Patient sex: M
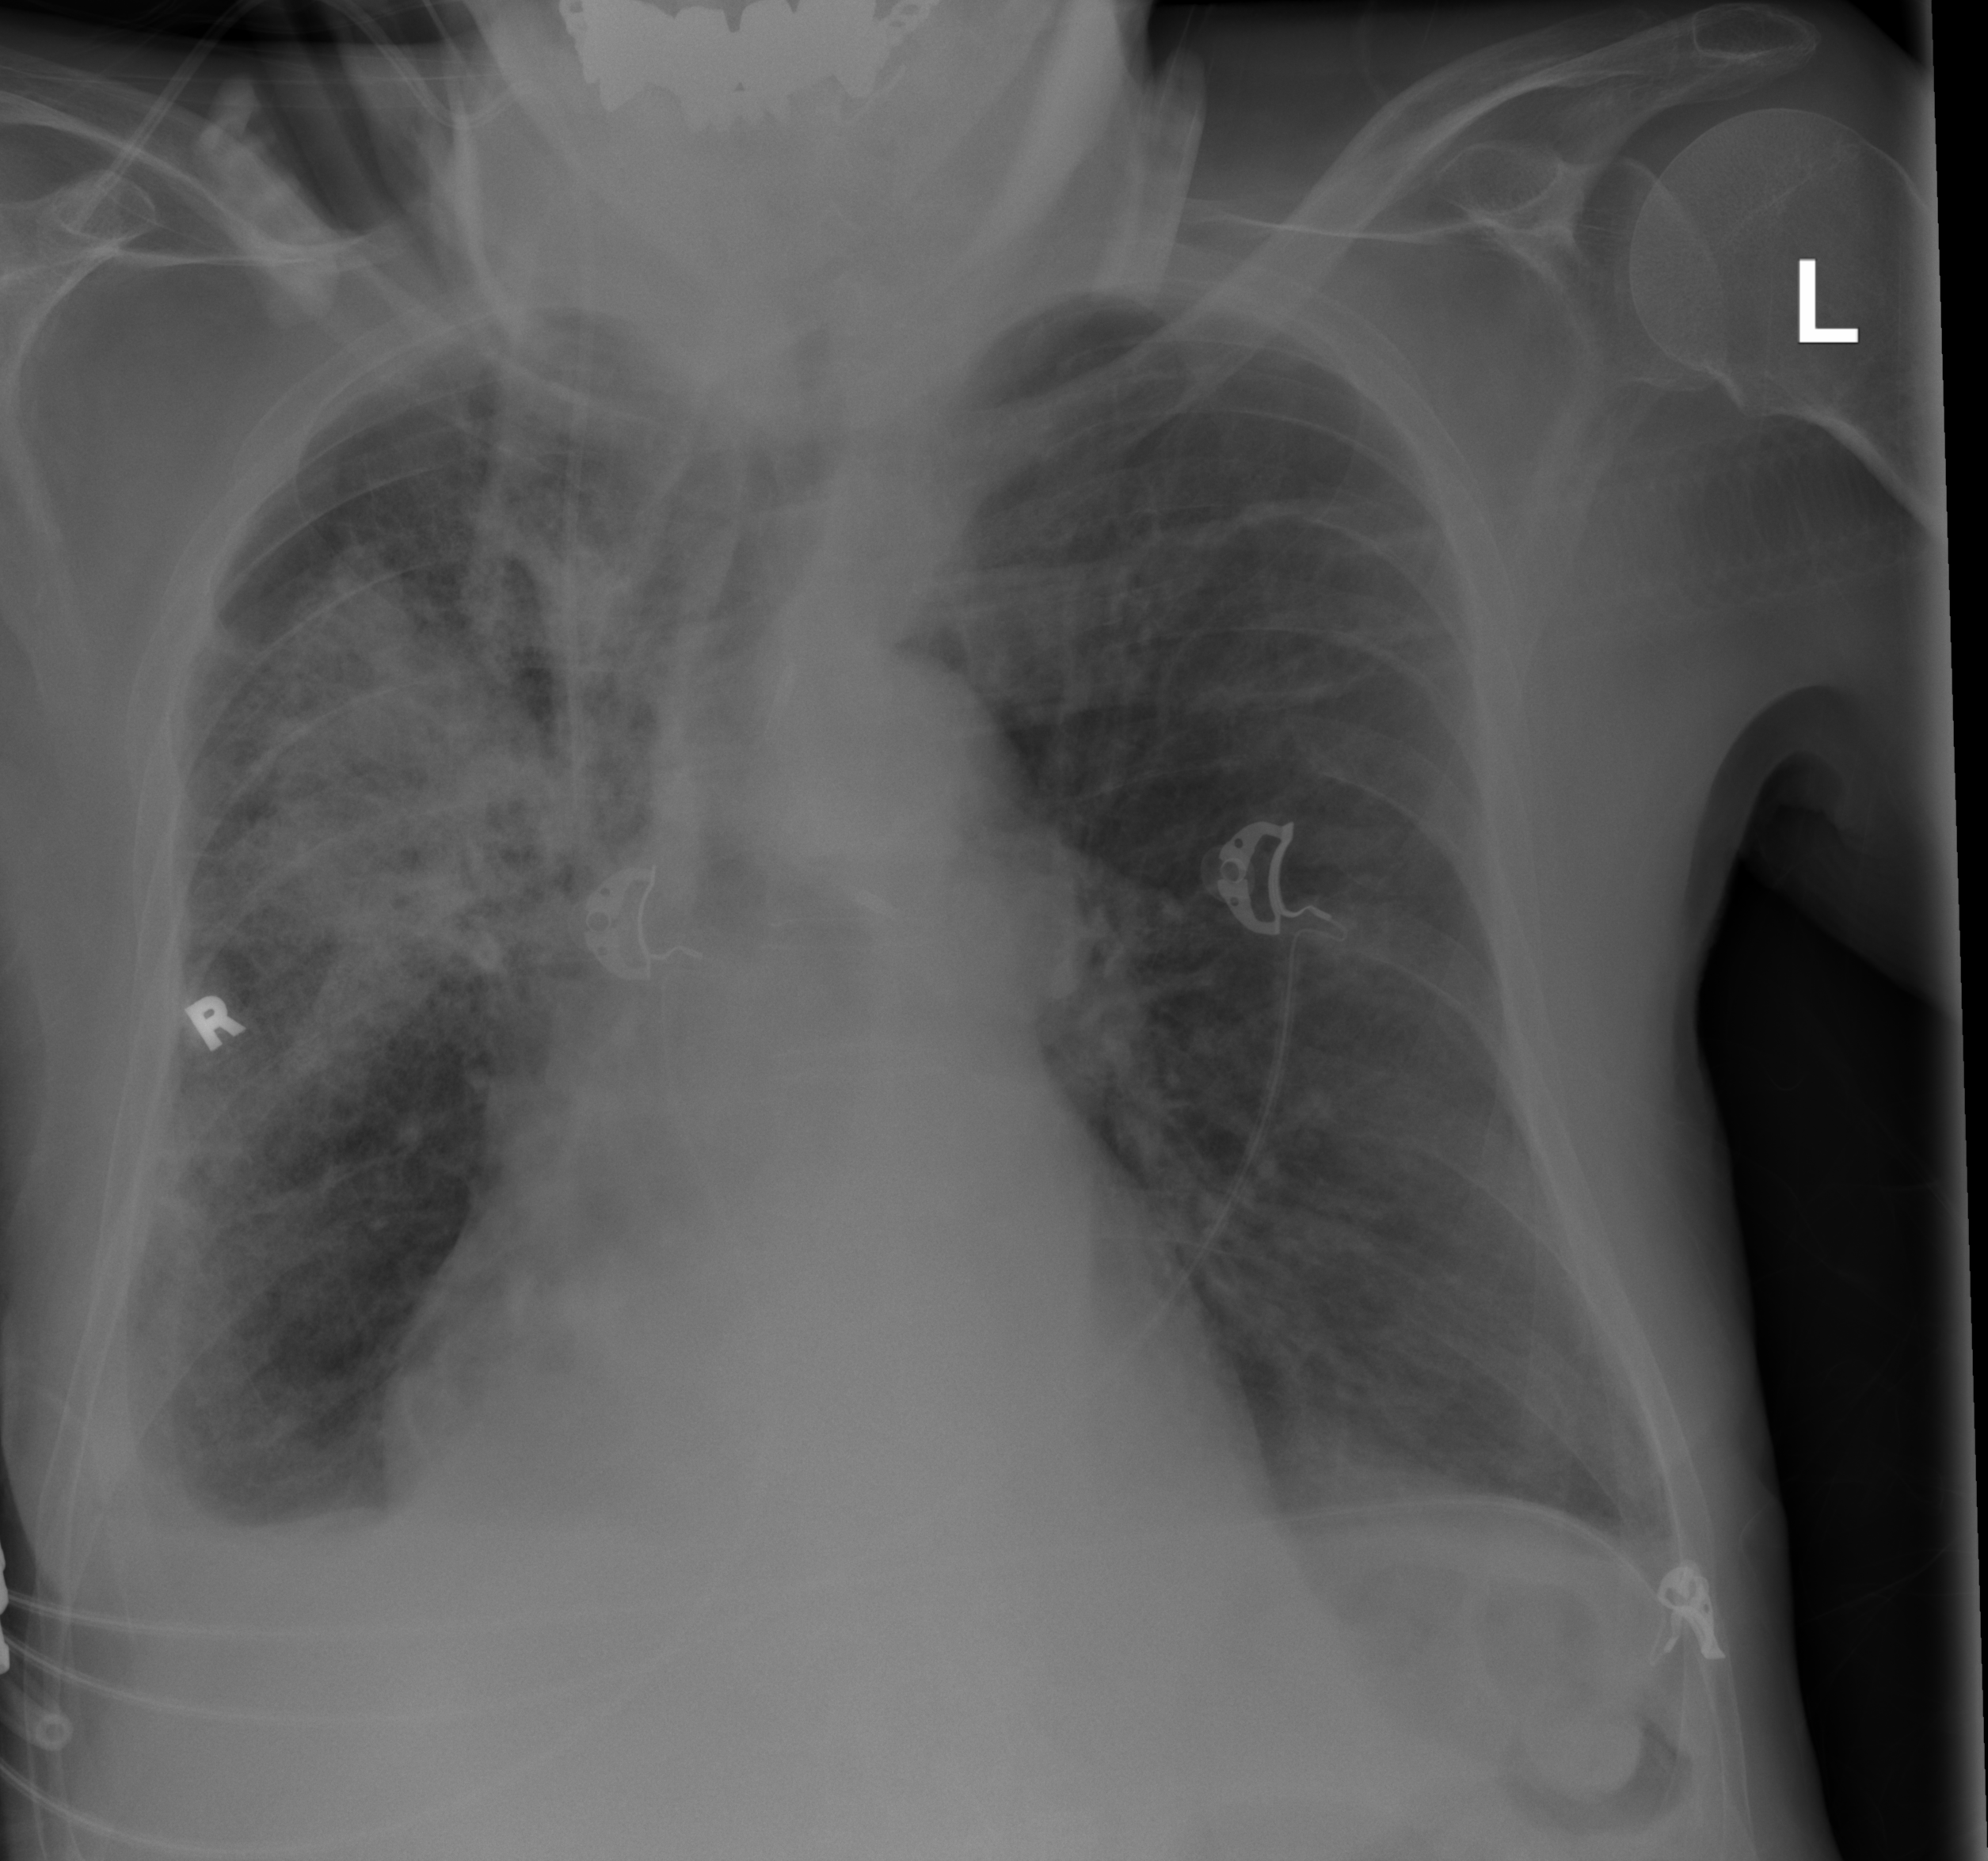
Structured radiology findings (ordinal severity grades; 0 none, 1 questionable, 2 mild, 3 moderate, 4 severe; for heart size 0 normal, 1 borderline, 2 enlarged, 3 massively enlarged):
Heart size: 2
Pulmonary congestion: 0
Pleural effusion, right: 2
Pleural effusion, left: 0
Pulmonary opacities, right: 3
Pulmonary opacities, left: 2
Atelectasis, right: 2
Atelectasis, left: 0